Question: I want to publish this action but everytime I submit for production it shows the same message for denial. I don't want account linking of any type for my actions. Please help me in this problem.

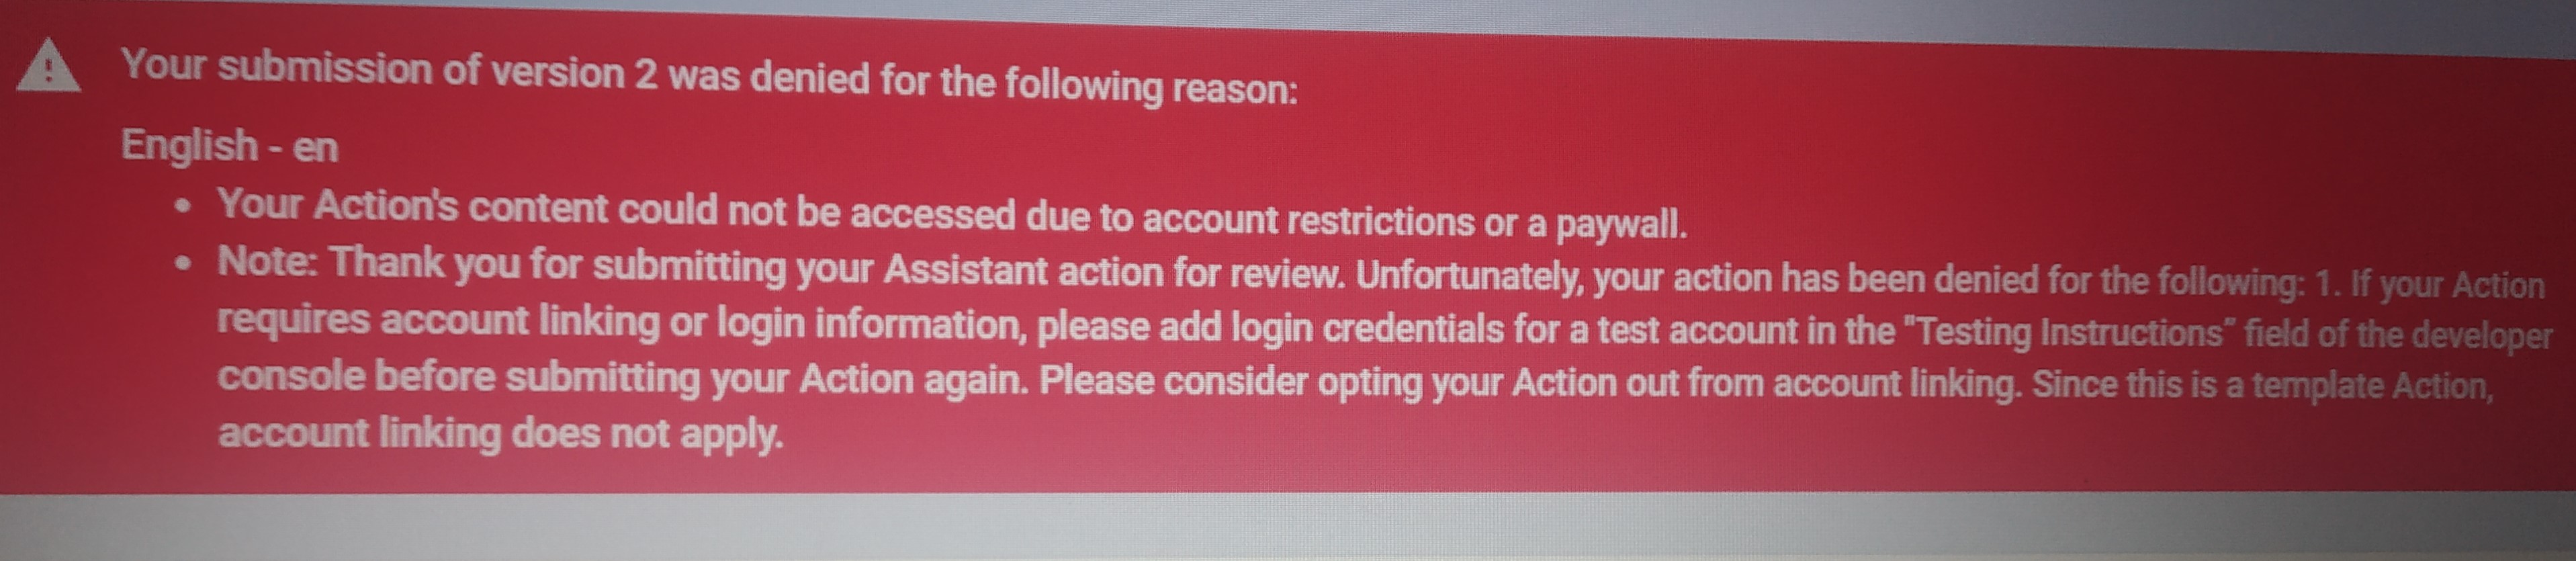
Answer: It seems by mistake you have enabled Account Linking in your action.
any kind of authentication or linking in your actions, check section under menu and clear it.
<URL>
If it is linked you will get an option to clear it at the right side of the panel.
<URL>
than you need to provide atleast one login credentials in testing credentials section.
<URL>